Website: walmart
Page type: account-selection
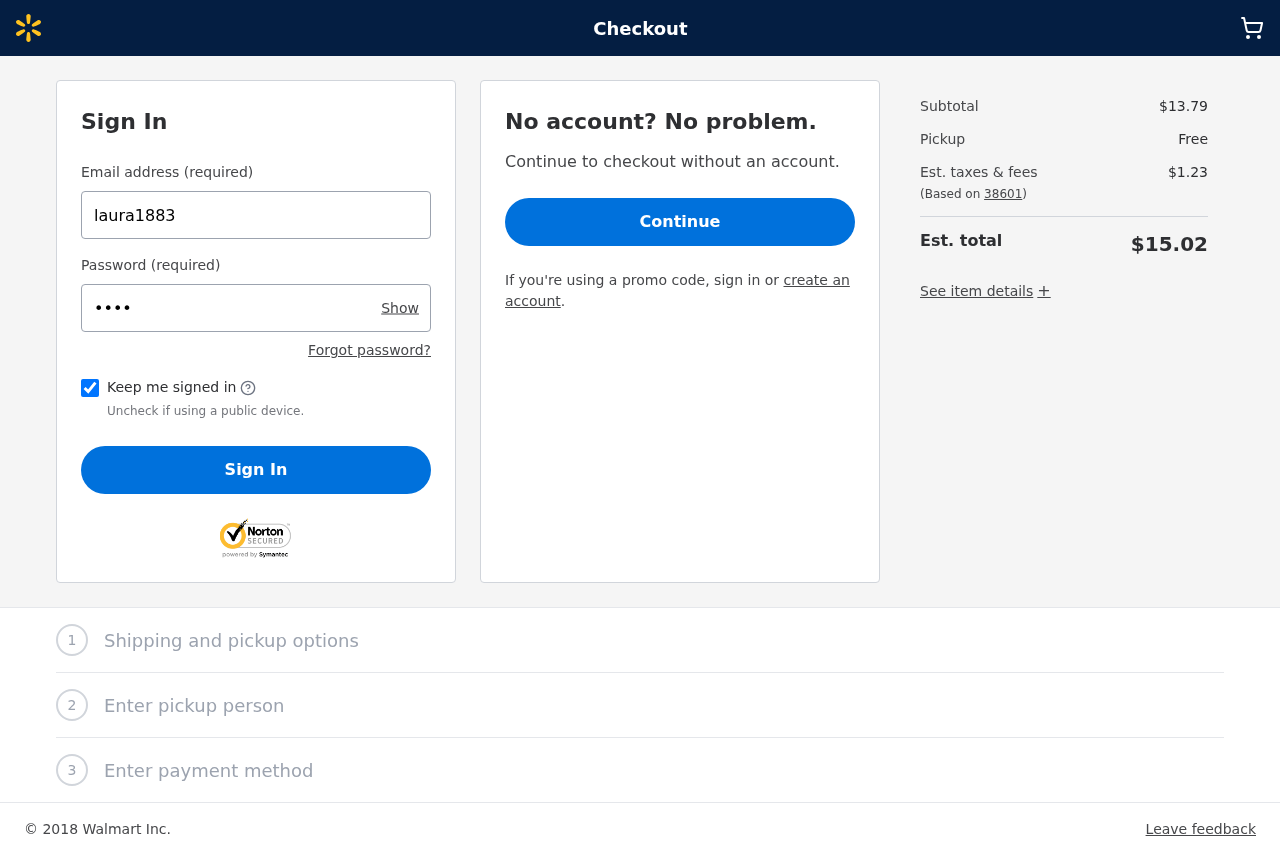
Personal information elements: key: PII_LOGIN_USERNAME
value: laura1883
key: PII_POSTCODE
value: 38601
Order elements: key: ORDER_SUBTOTAL
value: $13.79
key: ORDER_TAX
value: $1.23
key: ORDER_TOTAL
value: $15.02